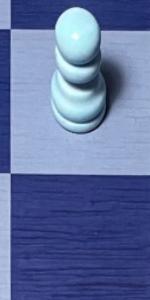
Label: Empty